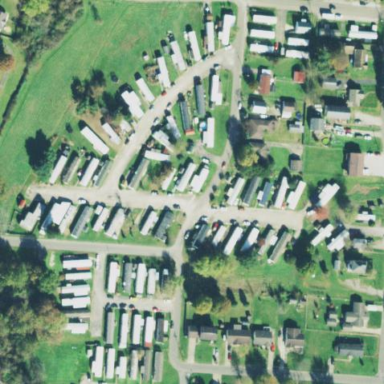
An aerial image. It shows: Residential area designated as trailer park.